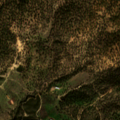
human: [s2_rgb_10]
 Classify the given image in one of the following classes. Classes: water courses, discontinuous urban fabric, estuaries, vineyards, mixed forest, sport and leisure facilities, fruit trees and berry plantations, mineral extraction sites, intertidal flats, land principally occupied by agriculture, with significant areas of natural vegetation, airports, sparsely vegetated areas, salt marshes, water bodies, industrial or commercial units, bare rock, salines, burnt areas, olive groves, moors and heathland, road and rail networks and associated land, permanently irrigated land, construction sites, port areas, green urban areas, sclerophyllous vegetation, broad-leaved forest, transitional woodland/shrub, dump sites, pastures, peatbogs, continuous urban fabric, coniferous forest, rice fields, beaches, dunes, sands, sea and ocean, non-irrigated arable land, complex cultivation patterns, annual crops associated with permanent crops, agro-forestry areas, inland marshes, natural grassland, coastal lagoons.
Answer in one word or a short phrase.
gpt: olive groves, agro-forestry areas